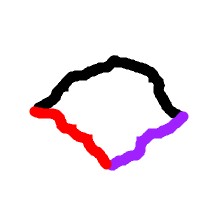
Shape: rhombus